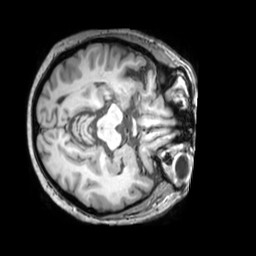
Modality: T1w
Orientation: axial
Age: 71
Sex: female
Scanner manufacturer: philips
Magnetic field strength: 3 T
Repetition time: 0.009868 s
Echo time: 0.004592 s